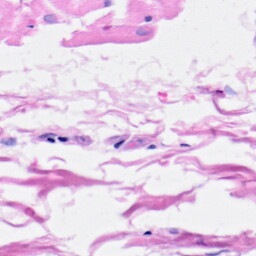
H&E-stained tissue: Heart